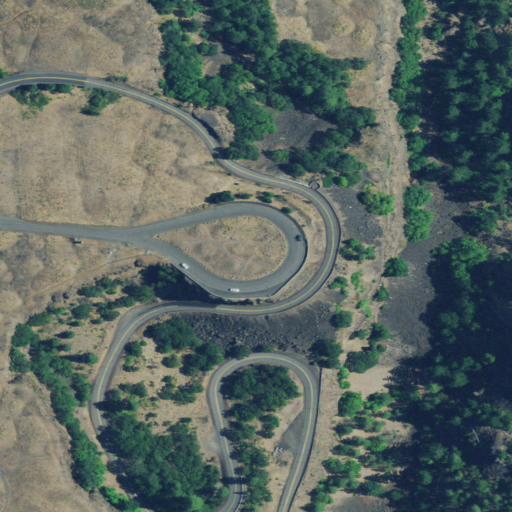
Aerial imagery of cliff(s) in Oregon named Rowena Crest containing shrub, low intensity development, open development, grassland, medium intensity development, high intensity development, and evergreen forest